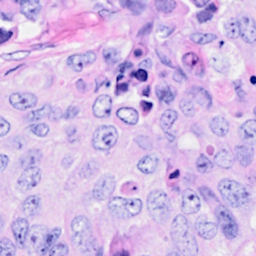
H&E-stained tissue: Breast